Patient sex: F
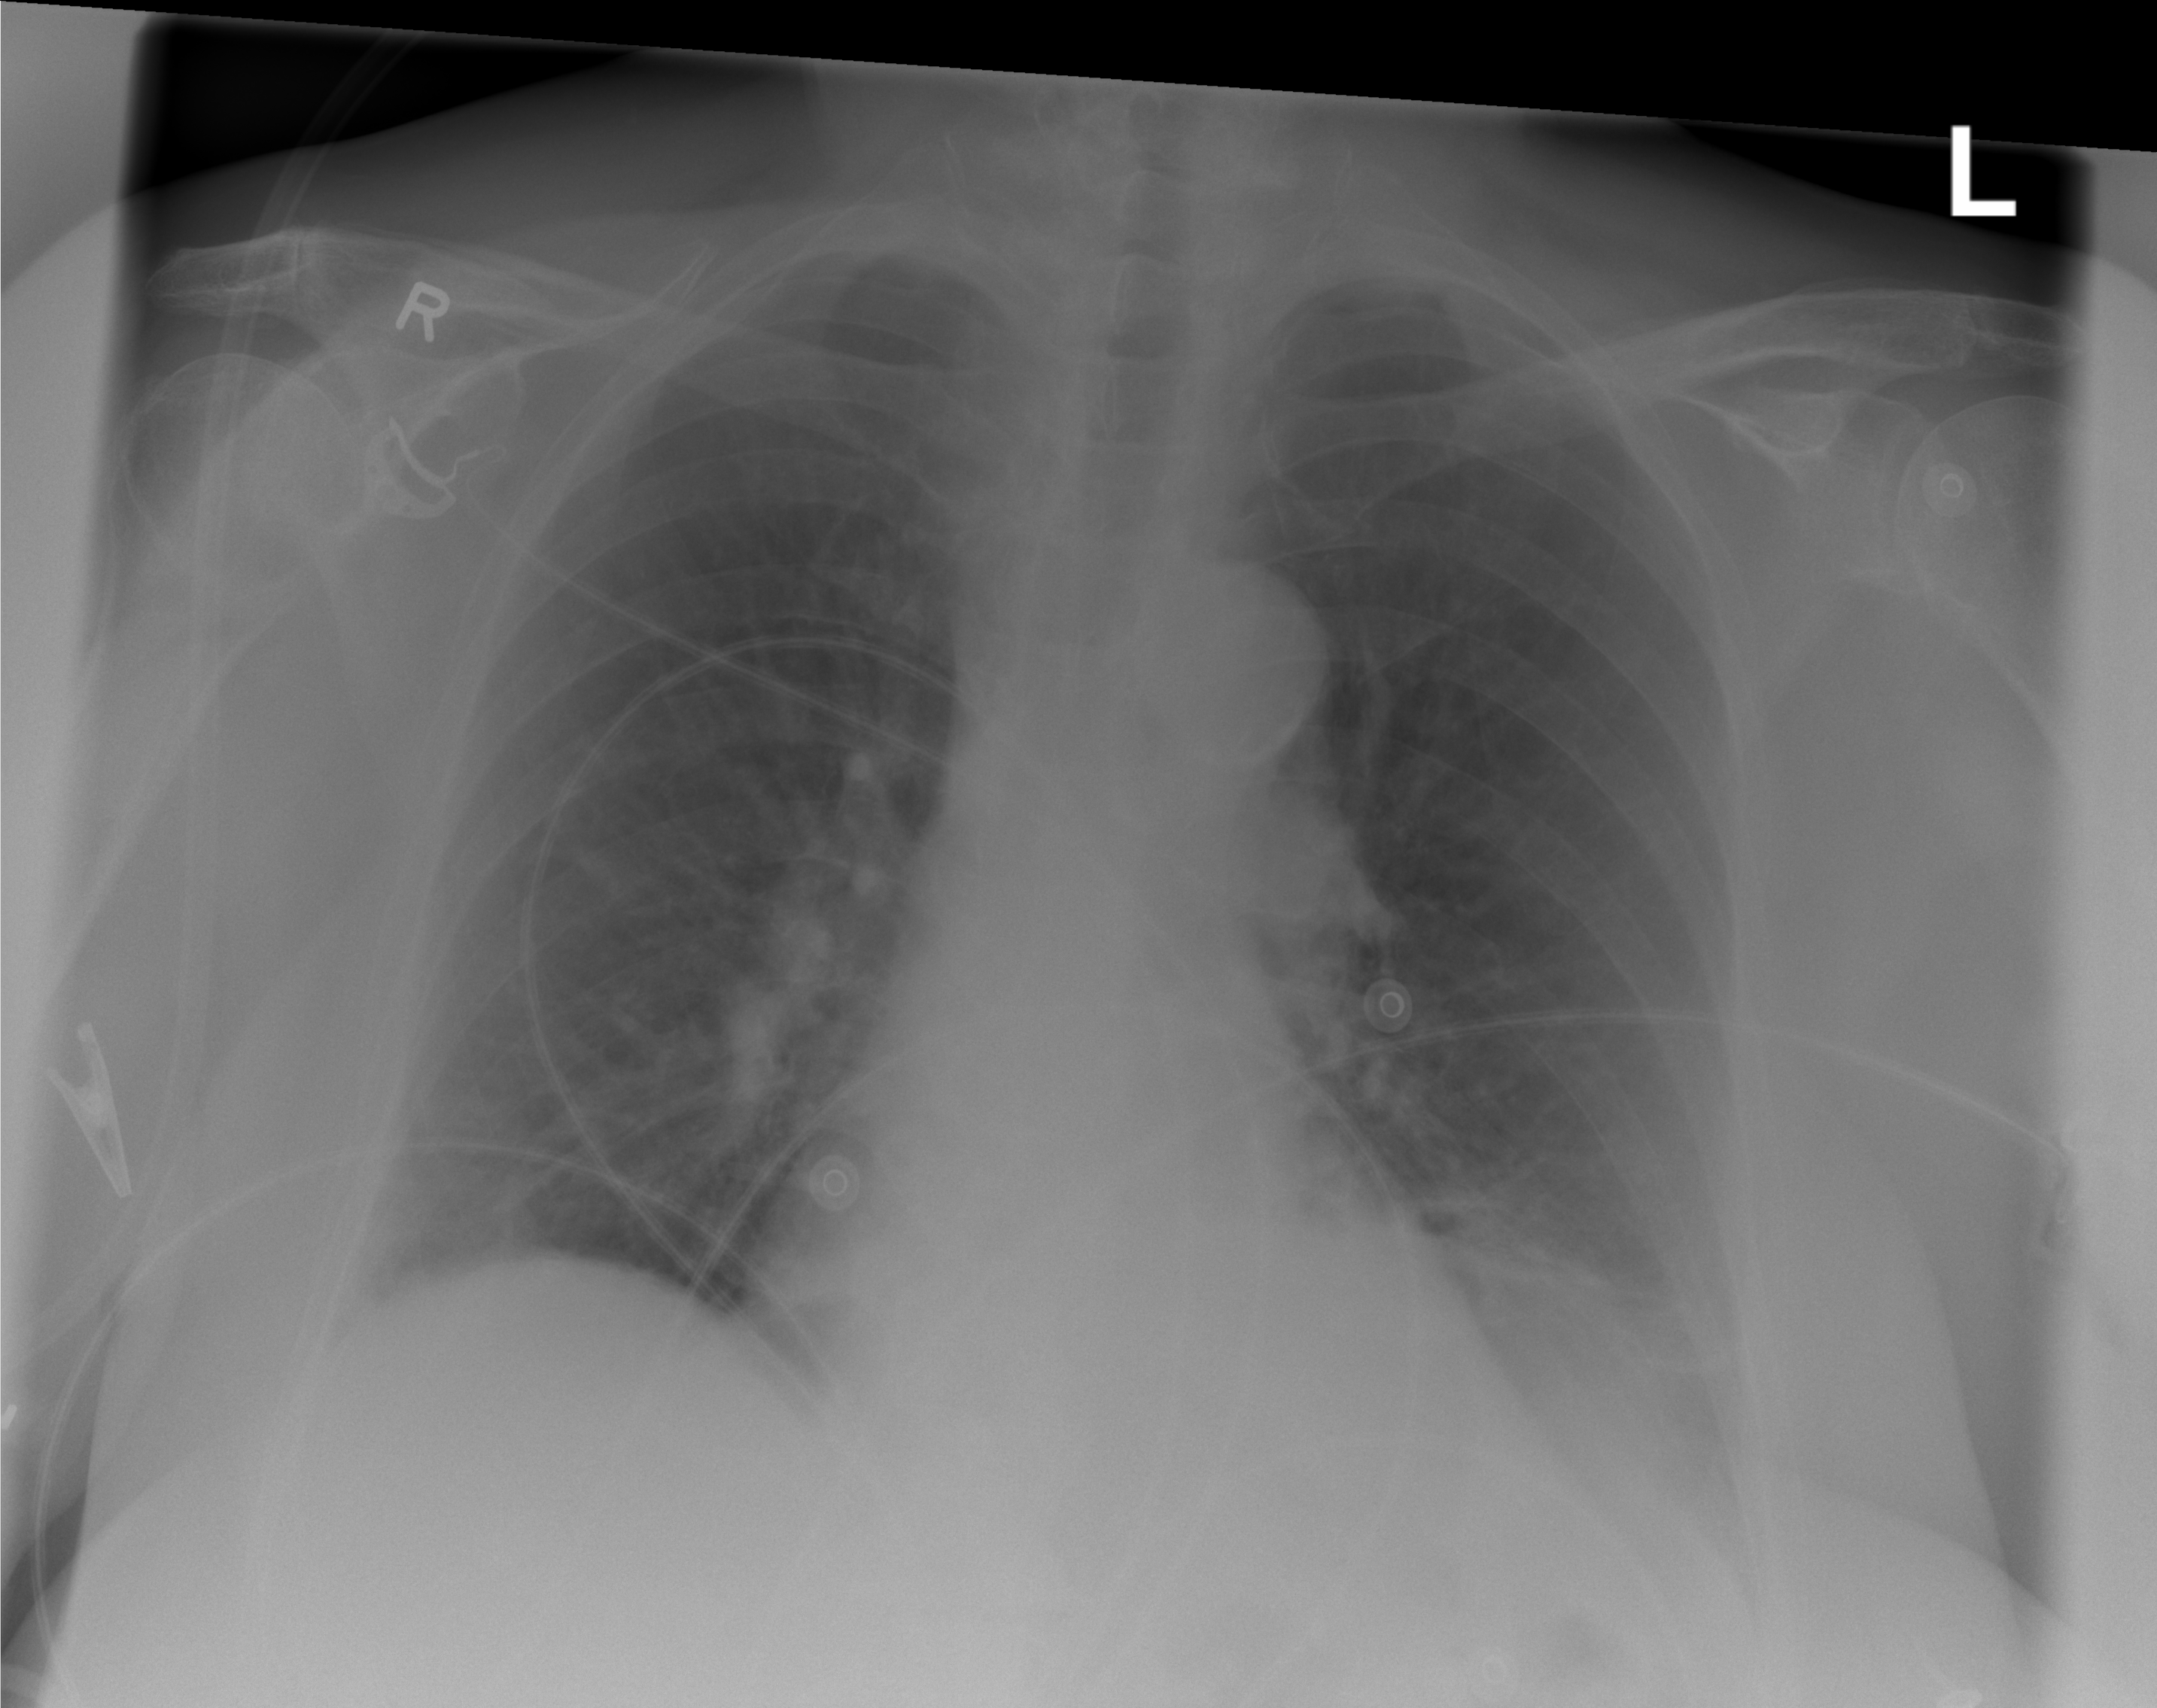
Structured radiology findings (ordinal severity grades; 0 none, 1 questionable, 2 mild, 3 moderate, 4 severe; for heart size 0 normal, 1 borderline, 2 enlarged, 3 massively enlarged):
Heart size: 0
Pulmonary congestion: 0
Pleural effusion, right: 0
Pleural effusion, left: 2
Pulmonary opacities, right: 0
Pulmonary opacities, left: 0
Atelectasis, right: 0
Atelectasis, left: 2